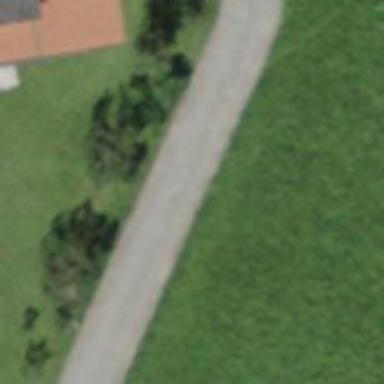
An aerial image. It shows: Residential road with asphalt surface and no sidewalk.